Chest X-ray:
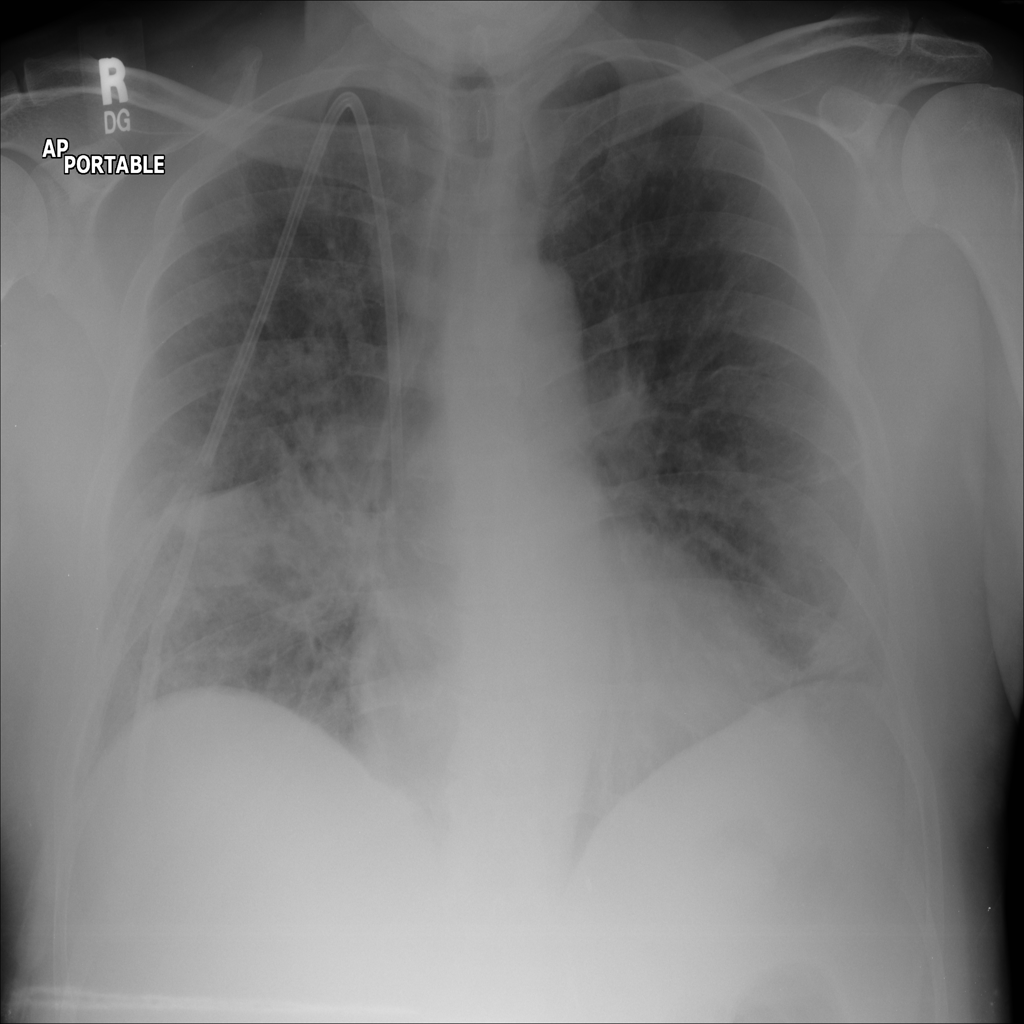
Findings: Mass, Consolidation, Atelectasis
No abnormal finding: no